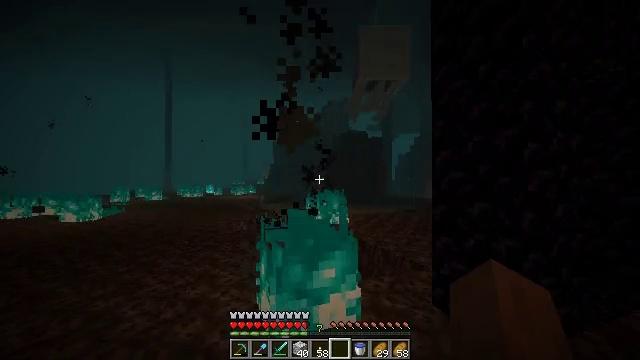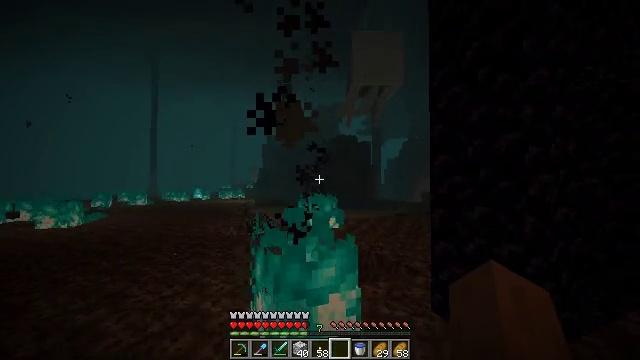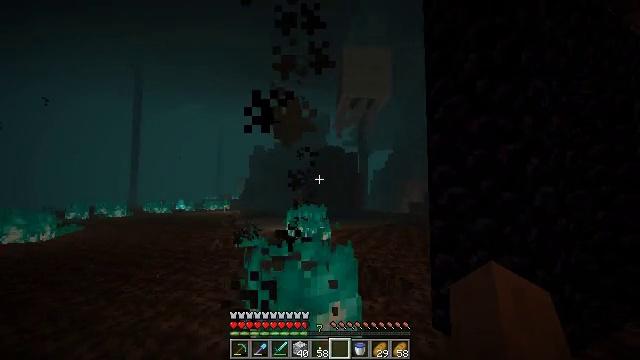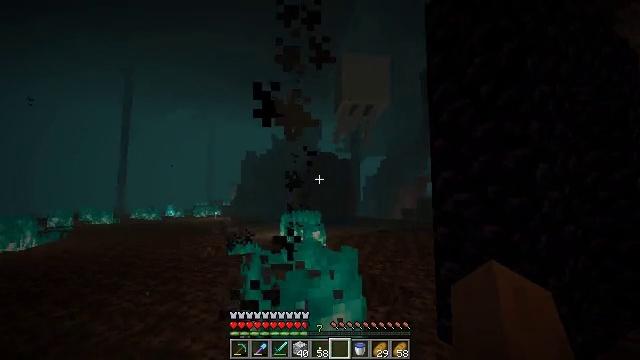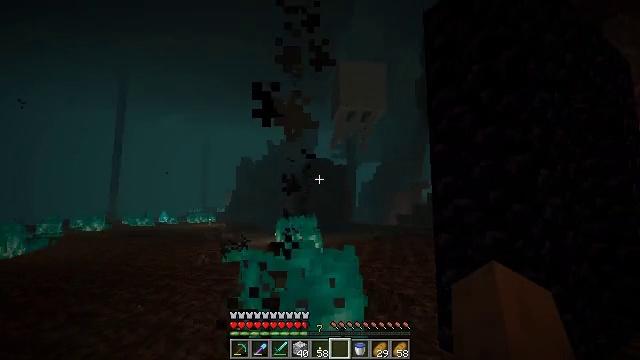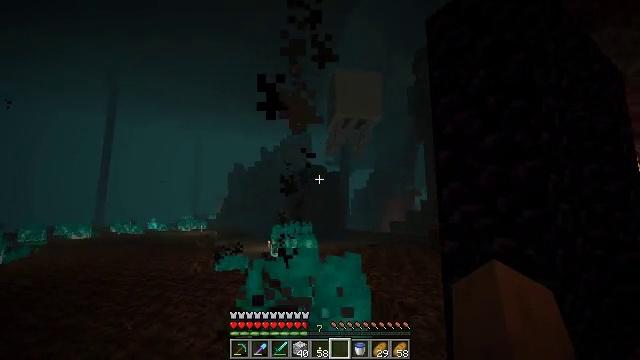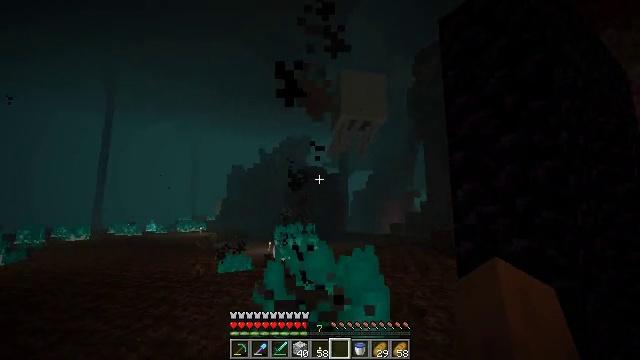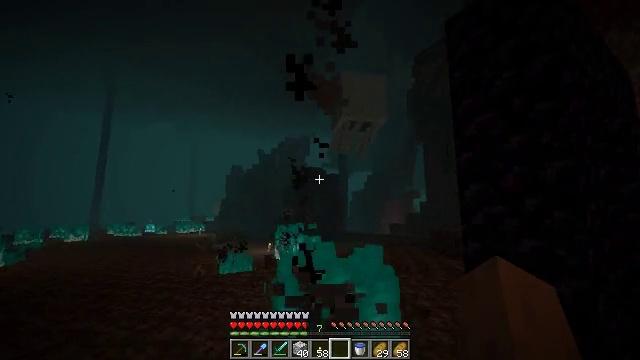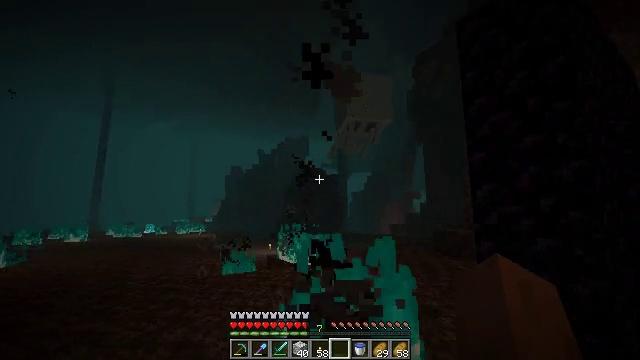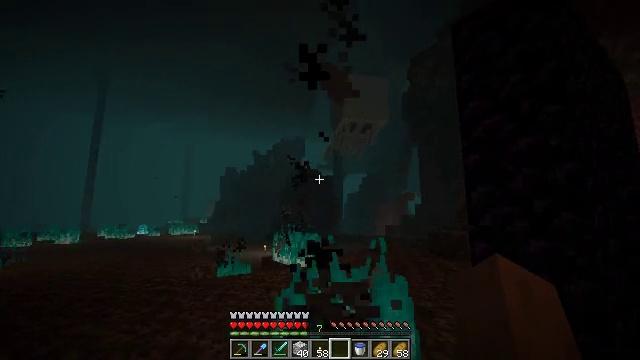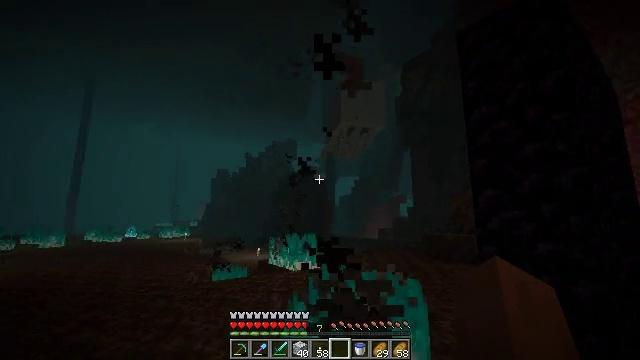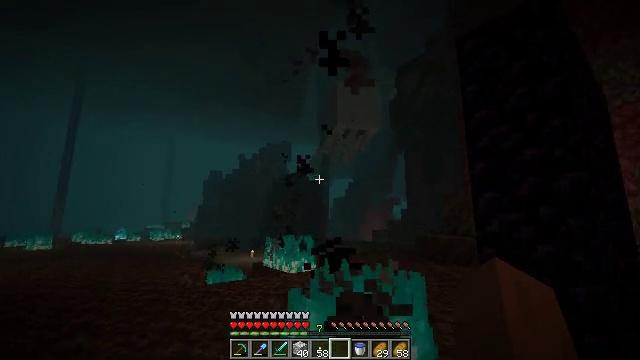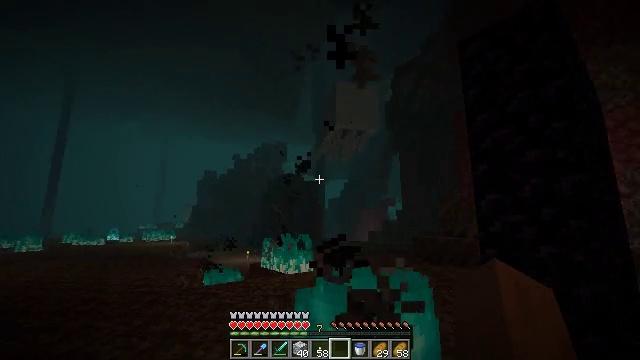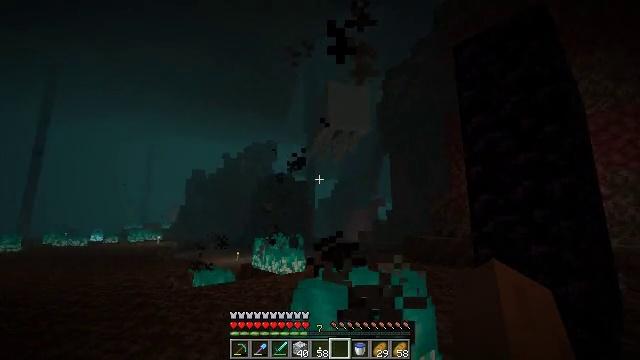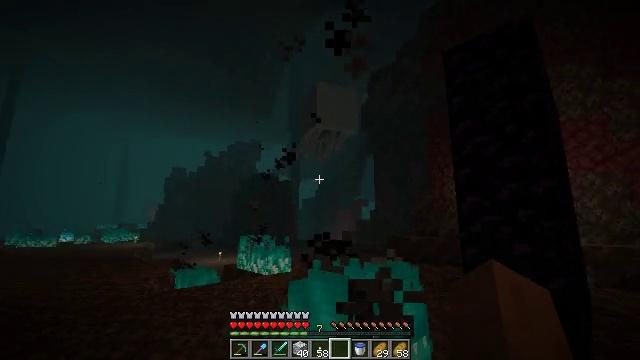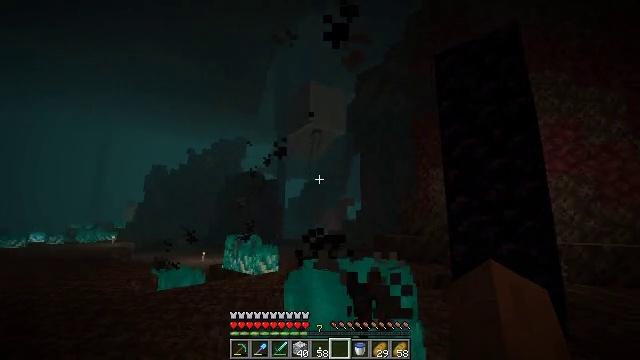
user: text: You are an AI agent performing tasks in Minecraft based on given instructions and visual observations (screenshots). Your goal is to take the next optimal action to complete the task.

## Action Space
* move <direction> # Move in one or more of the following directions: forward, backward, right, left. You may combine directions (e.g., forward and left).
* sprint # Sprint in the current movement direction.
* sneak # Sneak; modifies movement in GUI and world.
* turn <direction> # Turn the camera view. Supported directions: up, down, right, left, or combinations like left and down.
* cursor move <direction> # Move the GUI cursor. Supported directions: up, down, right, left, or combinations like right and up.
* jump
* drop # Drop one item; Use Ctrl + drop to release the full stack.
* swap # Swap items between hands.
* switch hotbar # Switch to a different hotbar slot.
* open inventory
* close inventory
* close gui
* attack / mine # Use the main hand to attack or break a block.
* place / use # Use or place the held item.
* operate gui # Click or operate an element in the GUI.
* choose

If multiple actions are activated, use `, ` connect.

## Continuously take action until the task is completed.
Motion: motion action
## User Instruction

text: Mine the block under the soul fire.
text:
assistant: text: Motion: move forward and move left, turn right
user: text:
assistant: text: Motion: move forward and move left, turn right and up
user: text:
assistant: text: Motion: move forward and move left, turn right and up
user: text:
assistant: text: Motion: move forward and move left, turn right and up
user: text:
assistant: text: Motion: move left, turn right and up
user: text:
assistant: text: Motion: move left
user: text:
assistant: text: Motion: move left
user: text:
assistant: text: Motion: move left
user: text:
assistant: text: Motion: move left, turn right
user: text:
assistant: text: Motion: move left, turn right
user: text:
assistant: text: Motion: move left, turn right
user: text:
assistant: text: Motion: move left, turn right
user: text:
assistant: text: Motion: move left, turn right
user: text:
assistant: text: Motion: move left, turn right
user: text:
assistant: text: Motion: move left, turn right
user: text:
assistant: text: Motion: move left, turn right
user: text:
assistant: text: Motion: move left
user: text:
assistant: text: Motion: move left
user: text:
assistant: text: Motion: move left
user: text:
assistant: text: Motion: move left, turn right
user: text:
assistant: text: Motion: move left, turn right
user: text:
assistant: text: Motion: move left, turn right
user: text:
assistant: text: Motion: move left, turn right
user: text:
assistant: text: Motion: move left, turn down
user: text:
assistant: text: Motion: move left
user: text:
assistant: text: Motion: move left
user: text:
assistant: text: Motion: move left
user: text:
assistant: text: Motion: move left
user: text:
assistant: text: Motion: move left
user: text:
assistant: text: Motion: move left